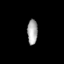
Tissue: prostate
Cell type: T cells
Senescence score: 0.732
Nuclear area (px): 252
Mean DAPI intensity: 166.885